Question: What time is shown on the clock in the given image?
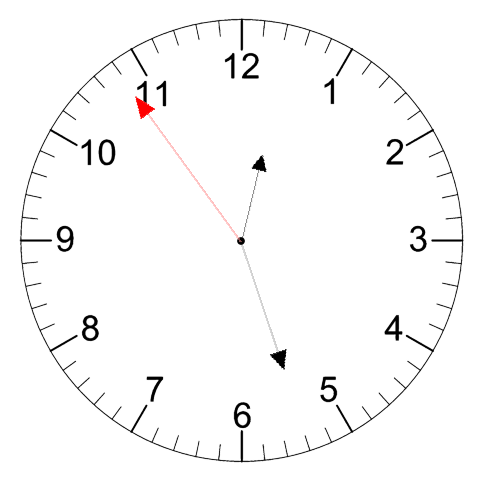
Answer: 12:26:54